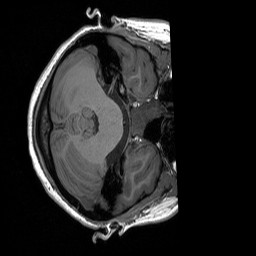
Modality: T1w
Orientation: axial
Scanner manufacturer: siemens
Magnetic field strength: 3 T
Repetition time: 1.76 s
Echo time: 0.0022 s